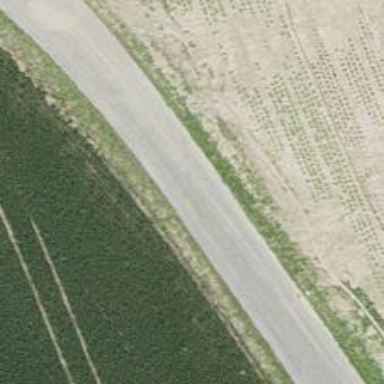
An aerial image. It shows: Unclassified road with asphalt surface.